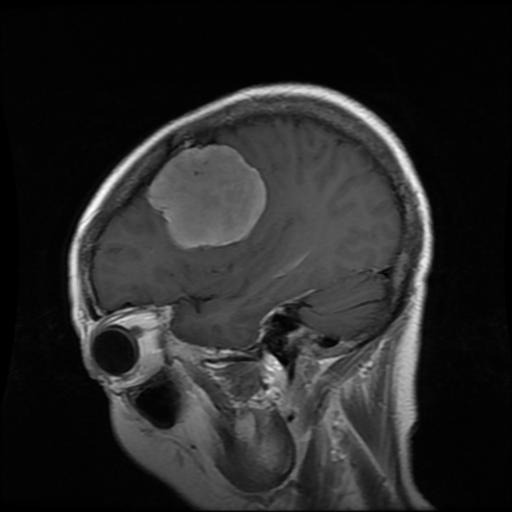
Label: meningioma